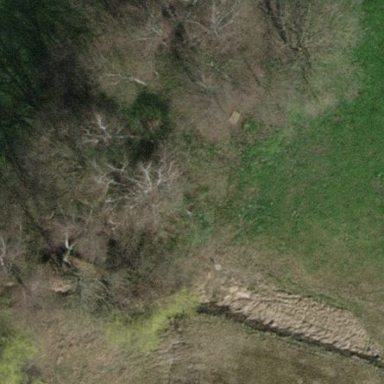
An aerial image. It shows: Patch of scrub vegetation.